Question: Here is the detailed error:

The project works on my local computer. i am using publish to a file folder and moving the files to the server. When trying to go to the website i get the error provided in the image url.
Thanks for your help in advance
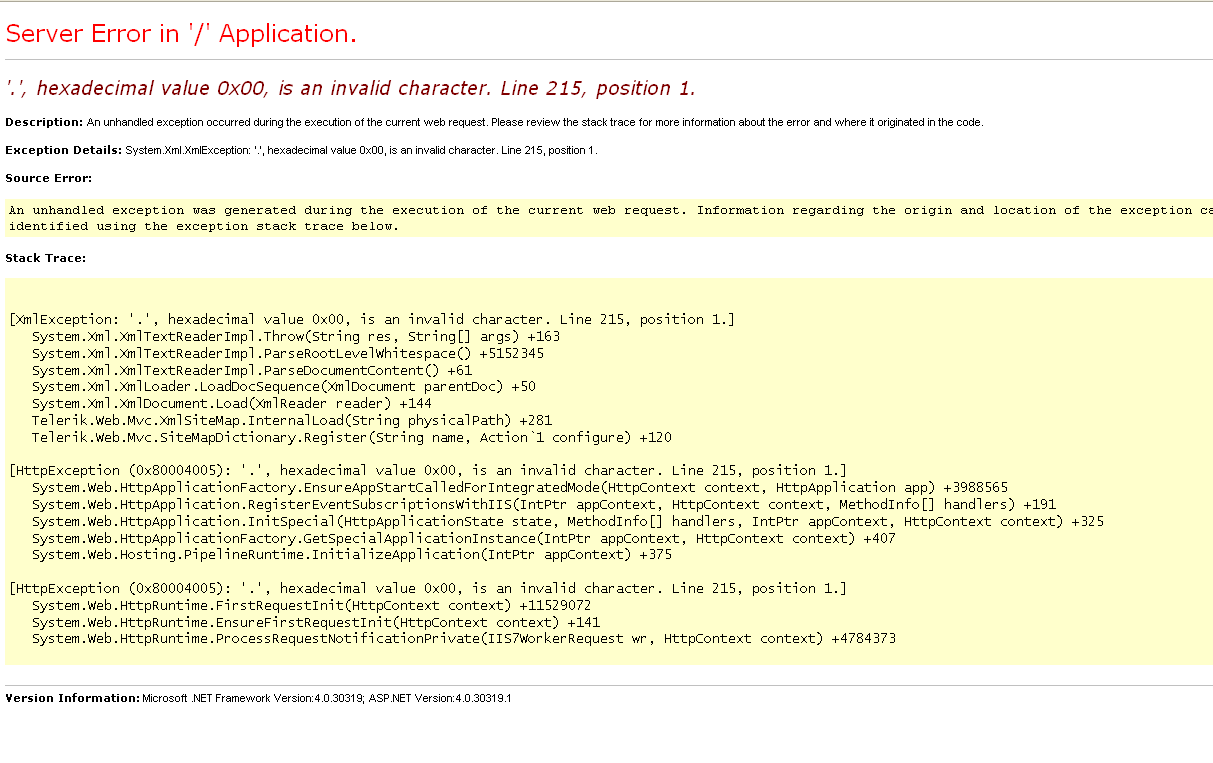
Answer: You seem to have a corrupt sitemap xml file containing null bytes. So as the error message suggests look at the first character of line 215 of your XML file in a hex editor and compare with the version you have in your development environment in order to try to identify the differences.